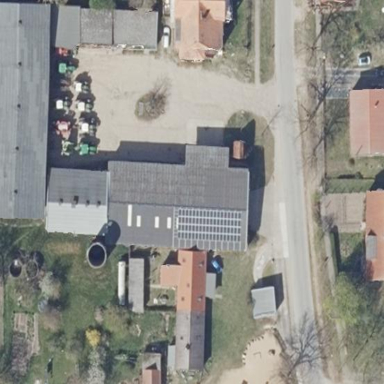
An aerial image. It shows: Building with flat roof.